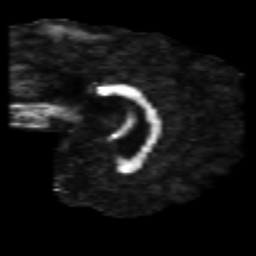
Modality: FA
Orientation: sagittal
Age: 36
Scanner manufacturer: philips
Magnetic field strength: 3 T
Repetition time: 7.766 s
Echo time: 0.1224 s